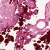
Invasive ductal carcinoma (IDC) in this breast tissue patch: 0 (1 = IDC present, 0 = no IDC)